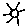
Label: sun